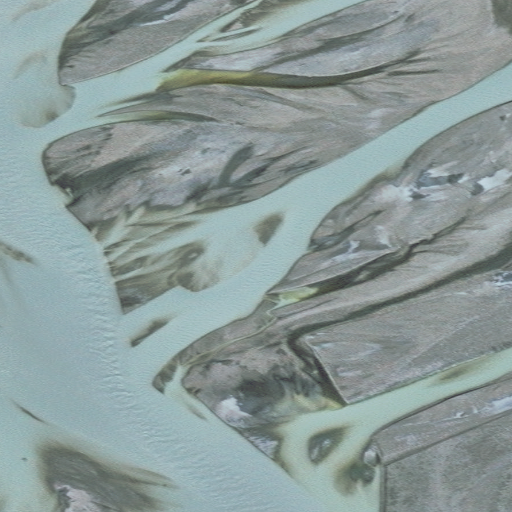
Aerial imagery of valley in Alaska named Pack Gulch containing only unknown